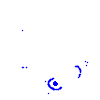
Particle: electron